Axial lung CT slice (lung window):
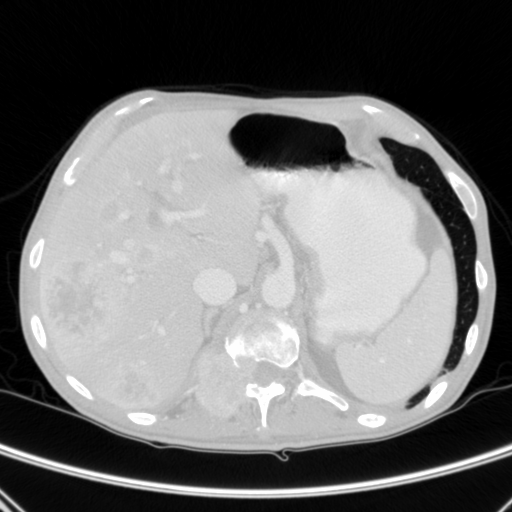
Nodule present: no